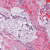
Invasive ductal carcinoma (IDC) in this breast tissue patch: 1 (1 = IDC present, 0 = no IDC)